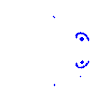
Particle: proton